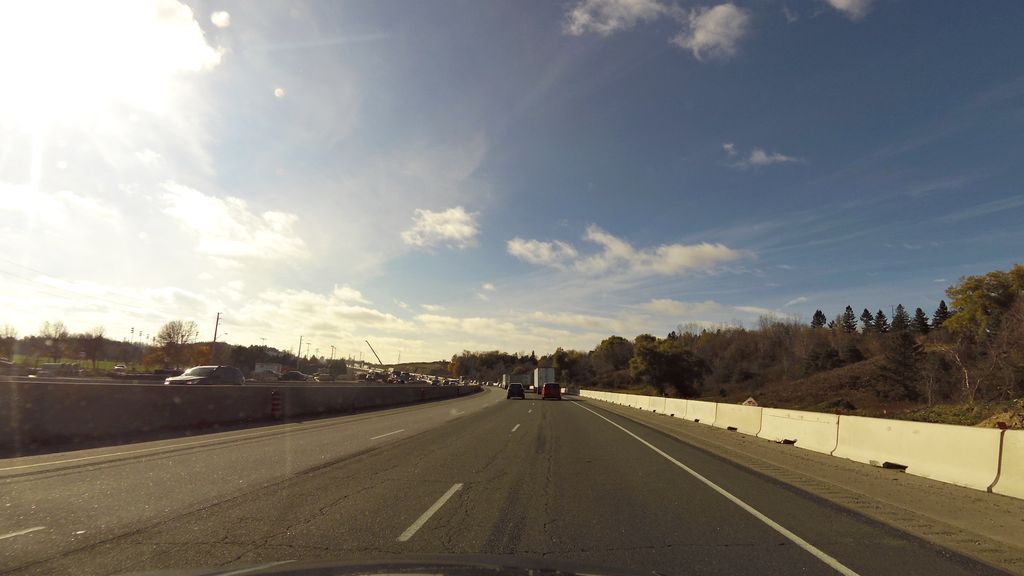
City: kitchener-waterloo